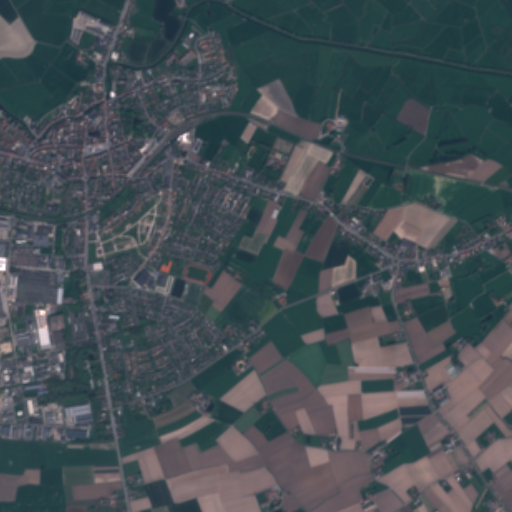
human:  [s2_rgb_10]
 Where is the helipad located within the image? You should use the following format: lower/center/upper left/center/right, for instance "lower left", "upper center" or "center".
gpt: The helipad is located in the lower left of the image.
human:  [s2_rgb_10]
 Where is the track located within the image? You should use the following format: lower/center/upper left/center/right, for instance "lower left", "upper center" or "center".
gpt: The track is located in the center of the image.
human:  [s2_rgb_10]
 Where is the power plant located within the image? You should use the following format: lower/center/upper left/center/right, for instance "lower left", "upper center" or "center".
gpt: There is no power plant in the image.